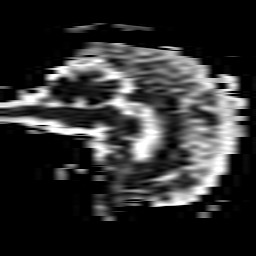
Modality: ADC
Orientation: sagittal
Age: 61
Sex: male
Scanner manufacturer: philips
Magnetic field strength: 1.5 T
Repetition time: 5.006 s
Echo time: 0.07764 s